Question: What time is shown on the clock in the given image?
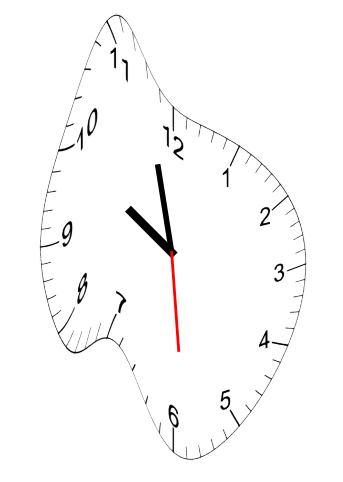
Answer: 09:57:29